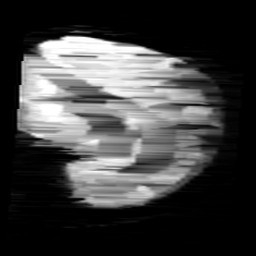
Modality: minIP
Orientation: sagittal
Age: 10
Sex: female
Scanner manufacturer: siemens
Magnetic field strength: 3 T
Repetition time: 0.027 s
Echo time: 0.02 s